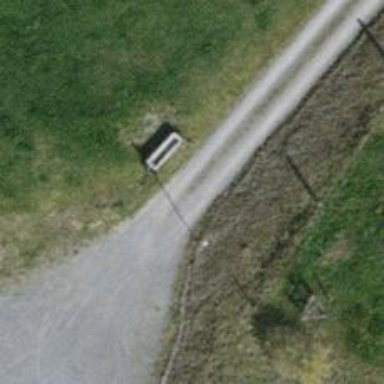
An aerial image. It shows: Compacted track with grade2 level.